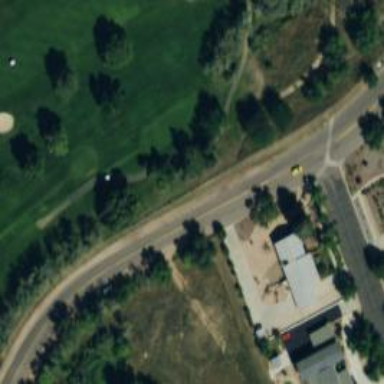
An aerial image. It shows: Track that serves as golf cart path.